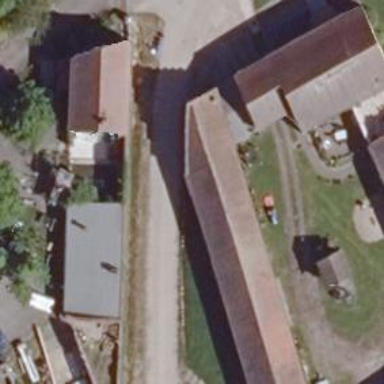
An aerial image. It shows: Farm auxiliary building.